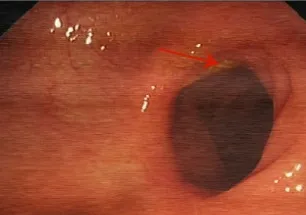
Scars are seen at the original tumour site in three.
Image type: endoscopy (gi_endoscopy)